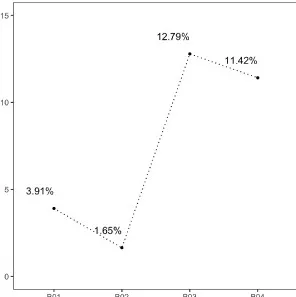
The maximal allele fraction of ctDNAs in 4 blood sample; ctDNA mutation burden changes were correlated with treatment response; ctDNA, circulating tumor DNA; Max AF, maximal allele fraction.
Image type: pathology (immunostaining)